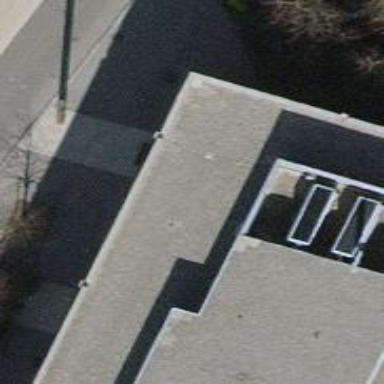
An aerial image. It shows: Post office.